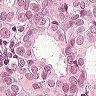
Metastatic tissue present: yes